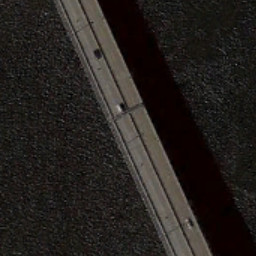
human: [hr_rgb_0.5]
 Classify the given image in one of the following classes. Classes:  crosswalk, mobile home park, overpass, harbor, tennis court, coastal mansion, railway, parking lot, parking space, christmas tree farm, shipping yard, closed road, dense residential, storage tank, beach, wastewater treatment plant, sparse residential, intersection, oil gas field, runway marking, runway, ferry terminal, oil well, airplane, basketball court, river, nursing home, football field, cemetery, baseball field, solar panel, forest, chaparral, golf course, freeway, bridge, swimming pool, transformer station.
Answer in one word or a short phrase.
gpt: bridge